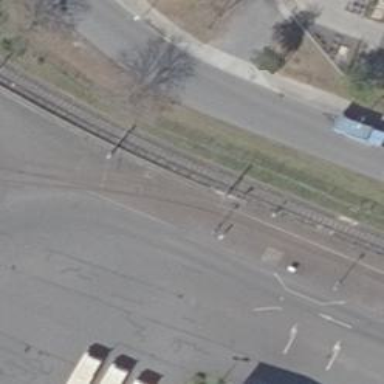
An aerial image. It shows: Tram railway yard with electrified contact line.